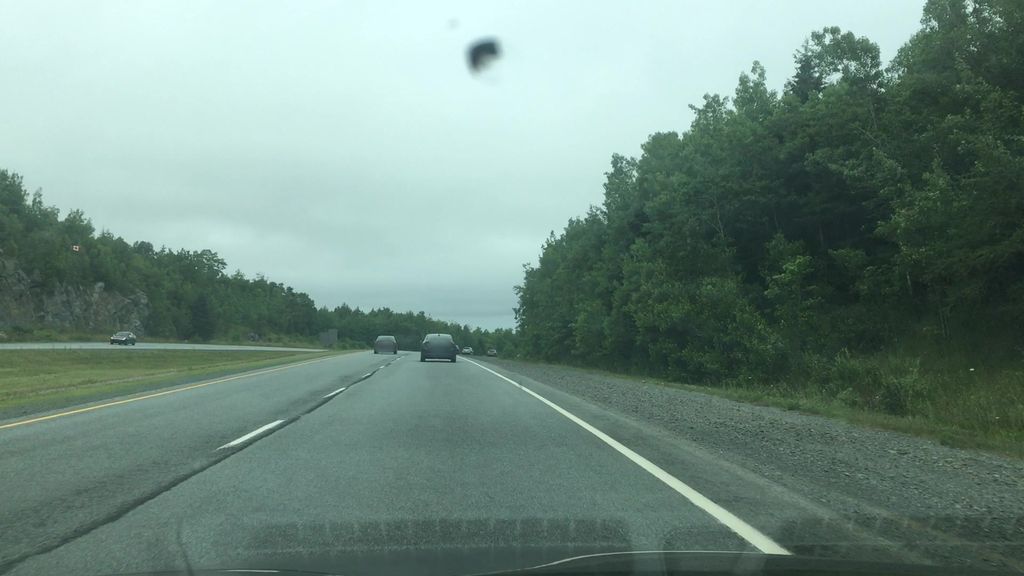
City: halifax